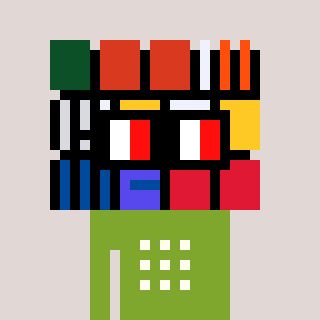
a pixel art character with square glasses with black frames and red eyes, a abstract-shaped head and a slimegreen-colored body on a warm background